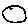
Label: moon